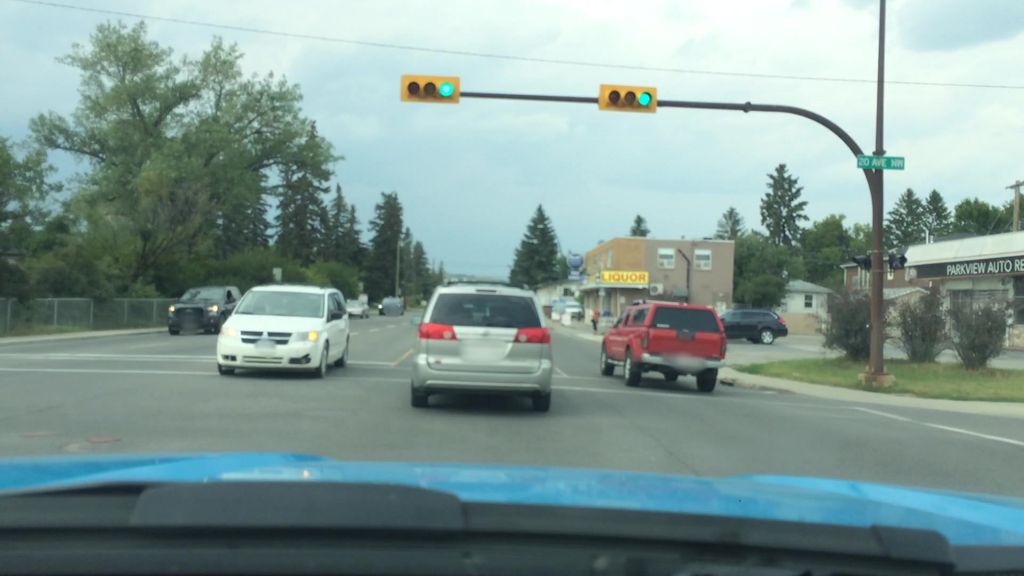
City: calgary